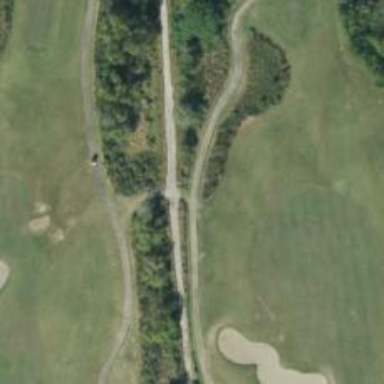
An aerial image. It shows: Pathway for golfing.